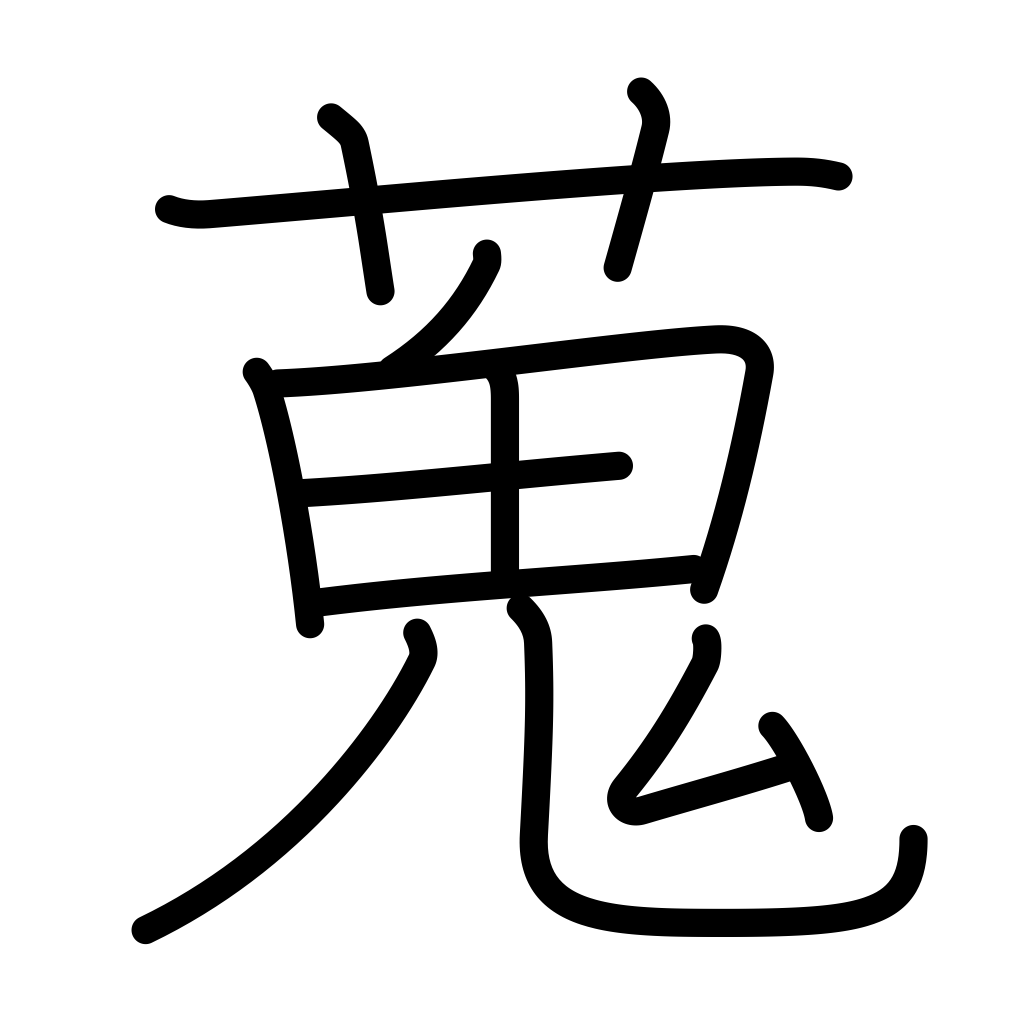
Meaning: gather